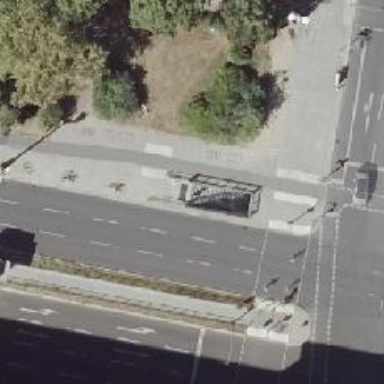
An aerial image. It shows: Subway entrance for railway system.